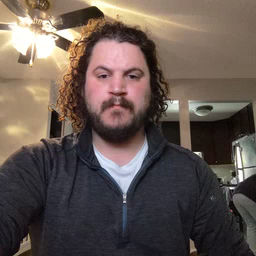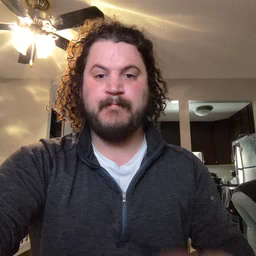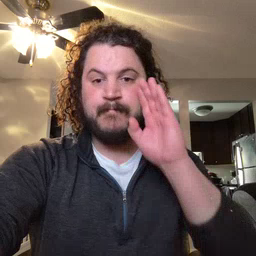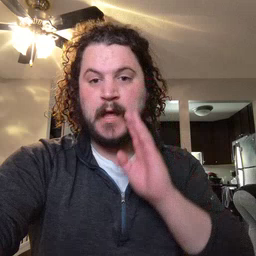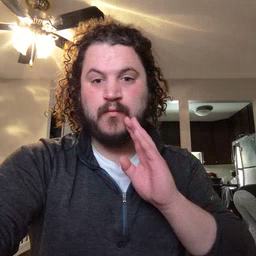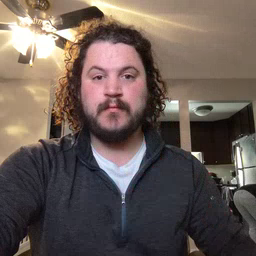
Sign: brown